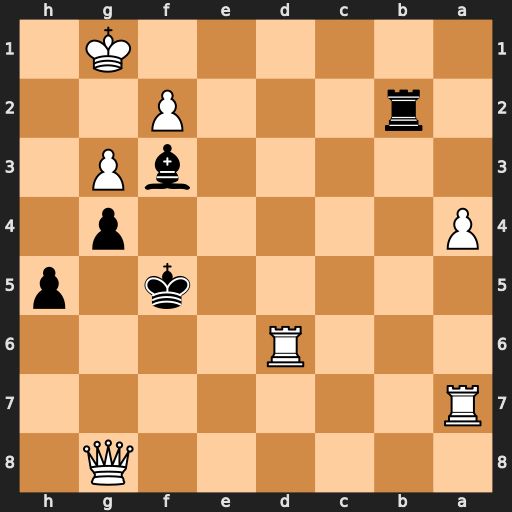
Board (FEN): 6Q1/R7/3R4/5k1p/P5p1/5bP1/1r3P2/6K1
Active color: b
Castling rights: -
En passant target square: -
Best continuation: Rb1+ Rd1 Rxd1+ Kh2 Rh1#